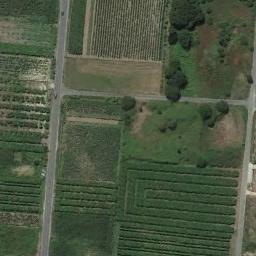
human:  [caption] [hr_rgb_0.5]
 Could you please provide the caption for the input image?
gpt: The rectangular farmland is next to some trees .

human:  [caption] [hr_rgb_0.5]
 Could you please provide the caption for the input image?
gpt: There are many trees beside the rectangular farmlands .

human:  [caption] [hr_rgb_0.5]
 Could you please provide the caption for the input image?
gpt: Many neatly arranged green and tan mixed rectangular farmlands of different sizes .

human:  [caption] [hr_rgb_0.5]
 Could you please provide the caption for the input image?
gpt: Some green rectangular farmlands of different sizes are neatly arranged on the ground and some trees are surrounded by these farmlands .

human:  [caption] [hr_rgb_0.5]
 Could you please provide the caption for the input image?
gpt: There are some green rectangular farmlands and green trees .